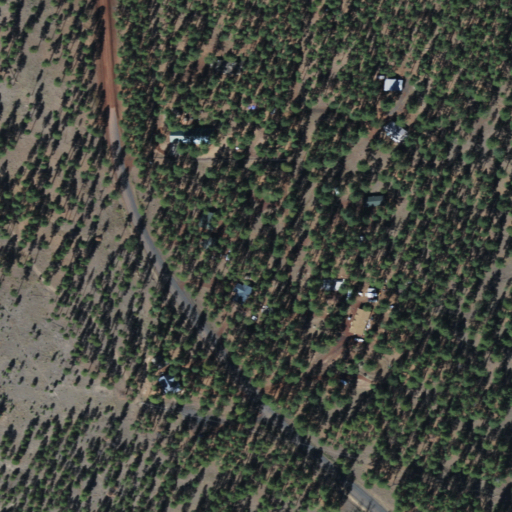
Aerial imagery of gap in Arizona named Sanderson Pass containing evergreen forest, open development, low intensity development, and medium intensity development